Field crop: maize
Growth stage: 2
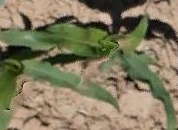
Species: maize